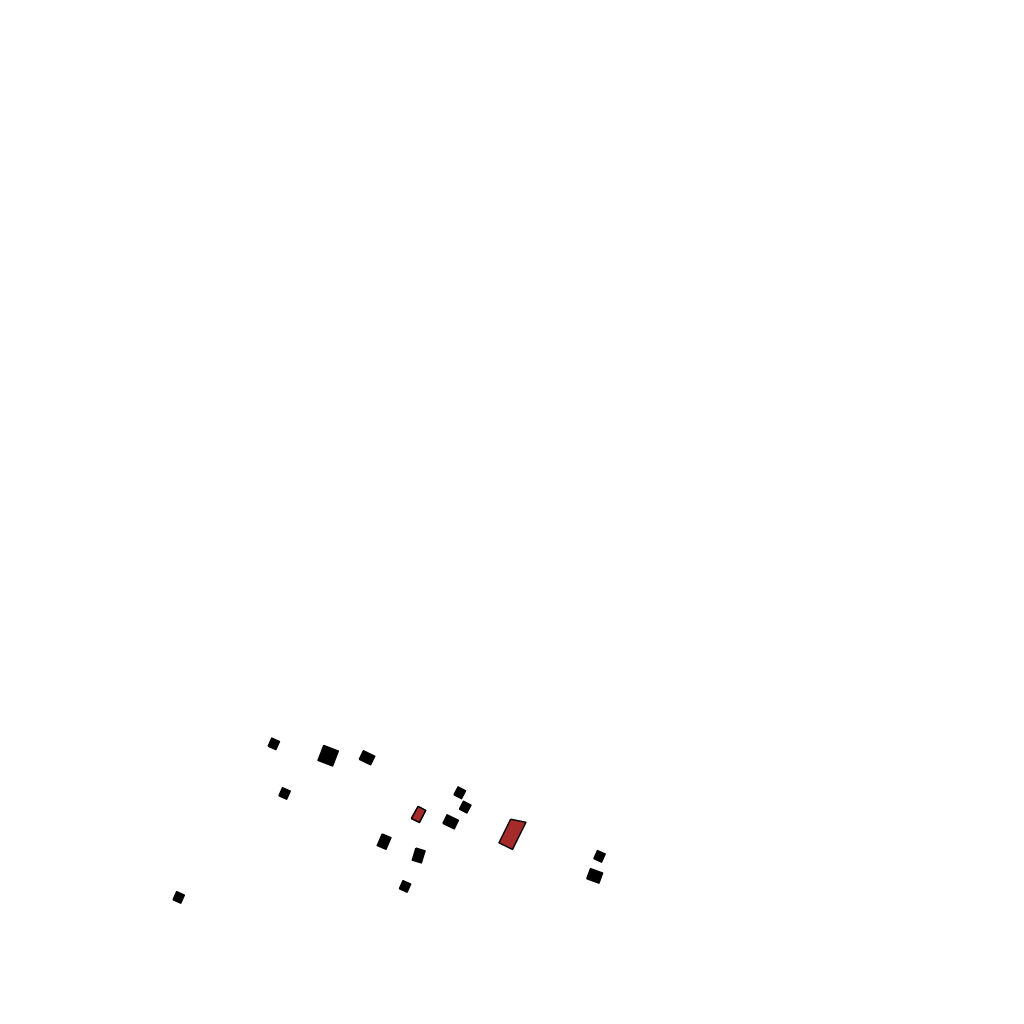
Tags: overhead vector_map, recreation, residential, individual_rise, density_1, Building, Facility, 1.0 km²